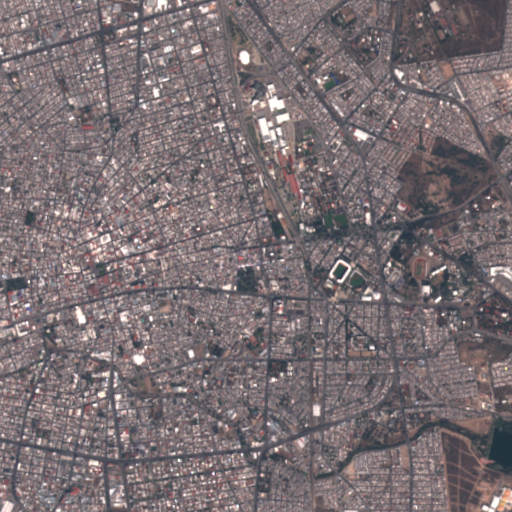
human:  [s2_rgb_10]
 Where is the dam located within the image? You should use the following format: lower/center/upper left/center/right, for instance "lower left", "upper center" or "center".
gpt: The dam is located in the lower right of the image.
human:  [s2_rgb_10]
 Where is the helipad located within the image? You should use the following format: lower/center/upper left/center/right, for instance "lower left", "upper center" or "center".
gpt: The helipad is located in the lower left of the image.
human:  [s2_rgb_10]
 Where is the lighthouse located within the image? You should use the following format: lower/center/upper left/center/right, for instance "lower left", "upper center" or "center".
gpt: The lighthouse is located in the center left of the image.
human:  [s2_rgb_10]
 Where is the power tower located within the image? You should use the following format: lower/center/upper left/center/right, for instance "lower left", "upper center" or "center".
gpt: The power tower is located in the upper right of the image.
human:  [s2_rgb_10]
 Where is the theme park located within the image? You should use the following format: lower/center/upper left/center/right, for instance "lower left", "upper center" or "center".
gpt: The theme park is located in the center left of the image.
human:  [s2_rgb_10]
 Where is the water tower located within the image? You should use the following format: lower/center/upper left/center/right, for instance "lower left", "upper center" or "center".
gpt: The water tower is located in the lower center of the image.
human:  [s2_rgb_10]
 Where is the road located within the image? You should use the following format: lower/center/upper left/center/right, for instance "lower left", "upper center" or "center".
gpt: There is no road in the image.